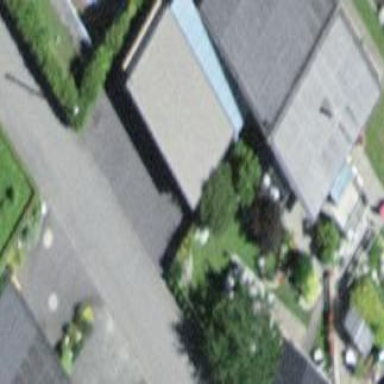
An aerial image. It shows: View of roof of building.